Question: I would like to embed Python interpreter 3.4 into a Qt 5.2.1 application (64-bit).
However I'm having build issues, I mean when I include Python header in the main.cpp it compiles fine.
'''
#include <python.h>
#include "mainwindow.h"
#include <QApplication>
int main(int argc, char *argv[])
{
QApplication a(argc, argv);
MainWindow w;
w.show();
return a.exec();
}
'''
but when I put it anywhere else (after Qt headers)
'''
//
// embedpytest.cpp
//
#include <QLibrary>
#include <python.h>
EmbedPyTest::EmbedPyTest()
{
}
'''
I get compile errors:
'''
C:\Python34\include\object.h:435: error: C2059: syntax error : ';'
C:\Python34\include\object.h:435: error: C2238: unexpected token(s) preceding ';'
'''

It's very similar problem to this one, but the solution is not working
<URL>
Anyone knows how to solve this issue ? or suggest some clean workaround so that python.h and Qt5
can live together happily ever after ?
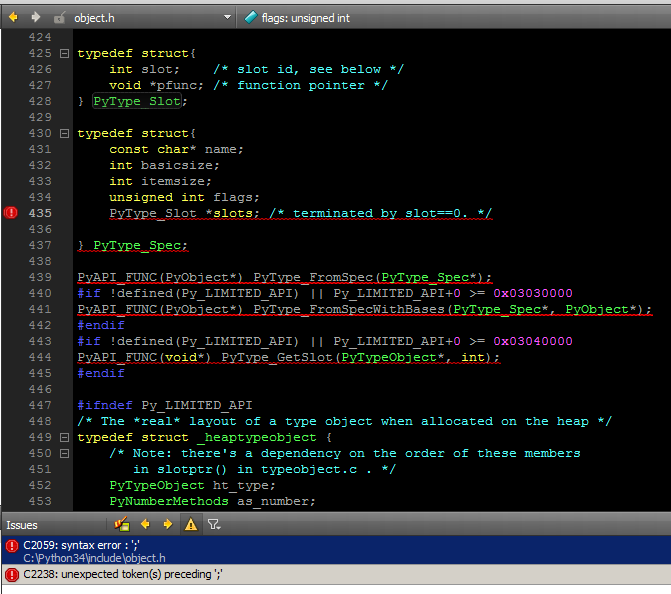
Answer: The offending line is this:
'''
PyType_Slot *slots; /* terminated by slot==0. */
'''
The problem is that with this line, "slots" is a keyword by default in Qt. In order to use that variable name in other projects, you will need to use this in your project file:
'''
CONFIG += no_keywords
'''
For details, see the <URL>:
> Using Qt with 3rd Party Signals and SlotsIt is possible to use Qt with a 3rd party signal/slot mechanism. You can even use both mechanisms in the same project. Just add the following line to your qmake project (.pro) file.
'''
CONFIG += no_keywords
'''
> It tells Qt not to define the moc keywords signals, slots, and emit, because these names will be used by a 3rd party library, e.g. Boost. Then to continue using Qt signals and slots with the no_keywords flag, simply replace all uses of the Qt moc keywords in your sources with the corresponding Qt macros Q_SIGNALS (or Q_SIGNAL), Q_SLOTS (or Q_SLOT), and Q_EMIT.